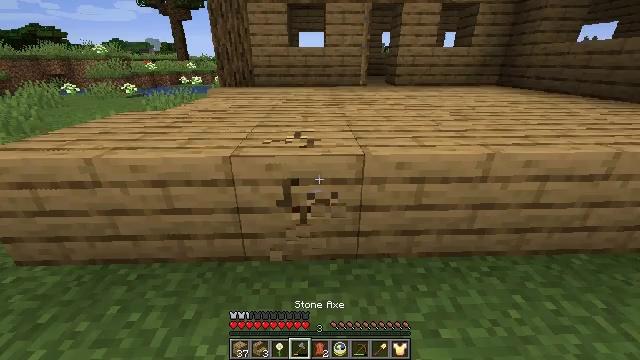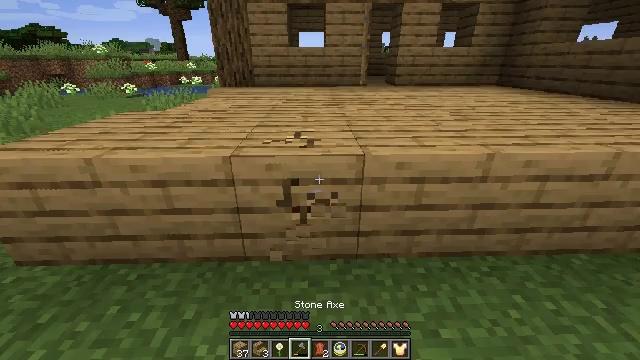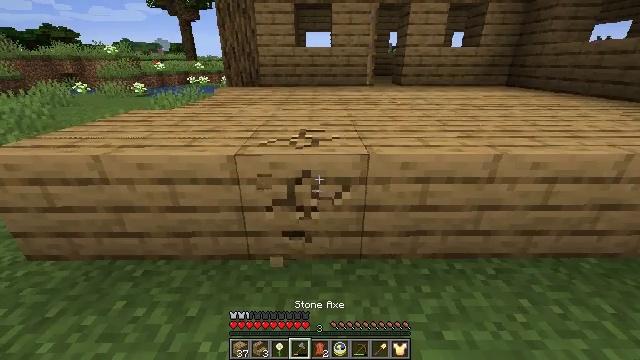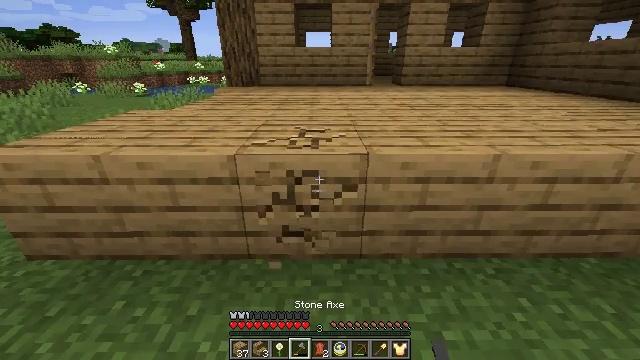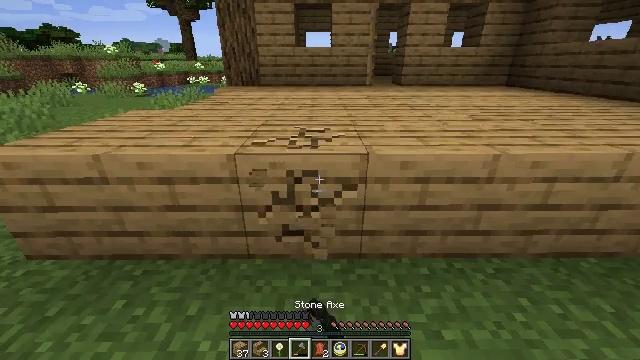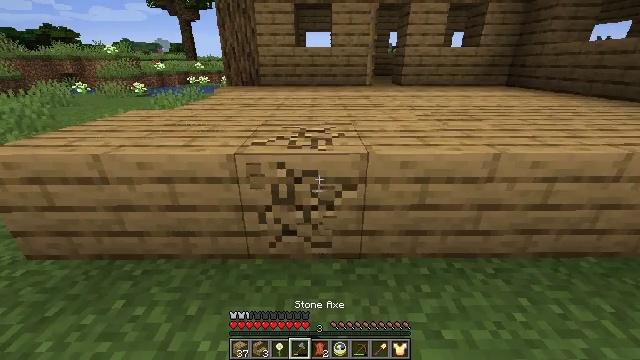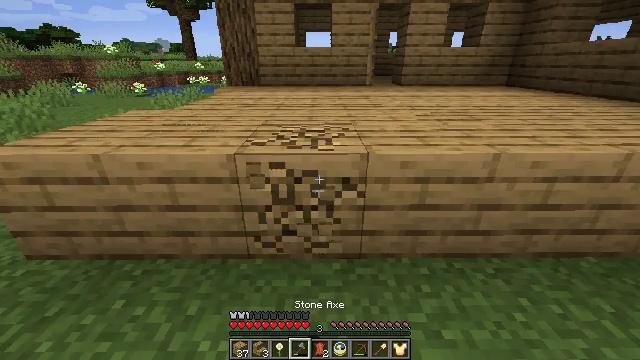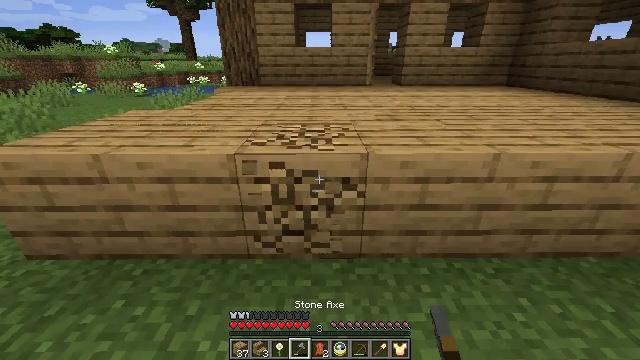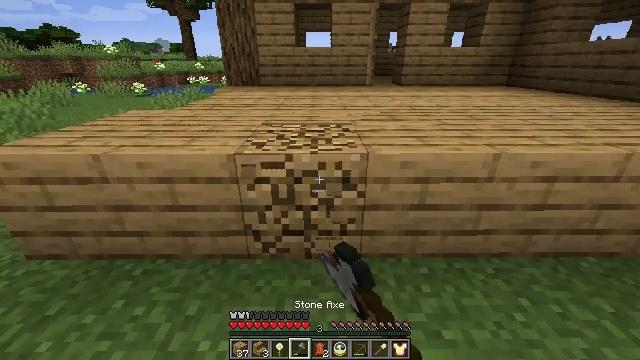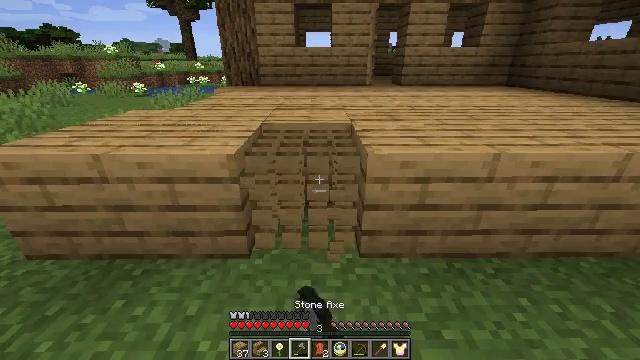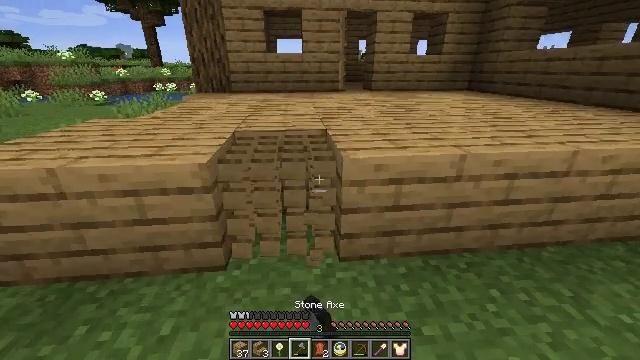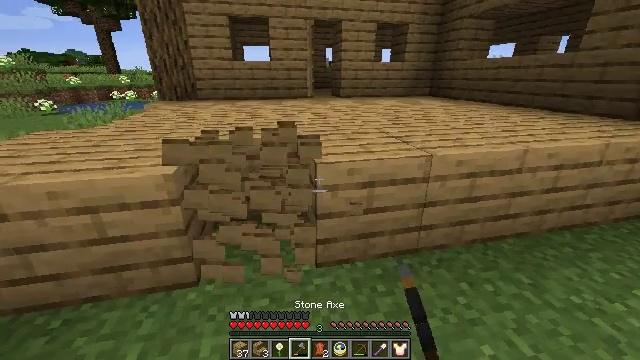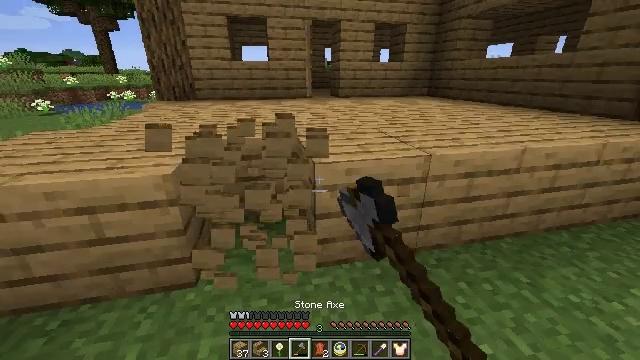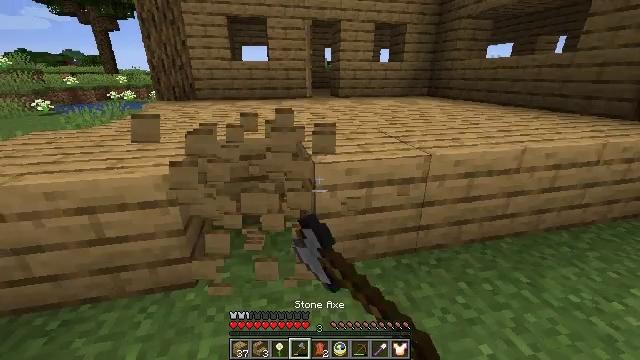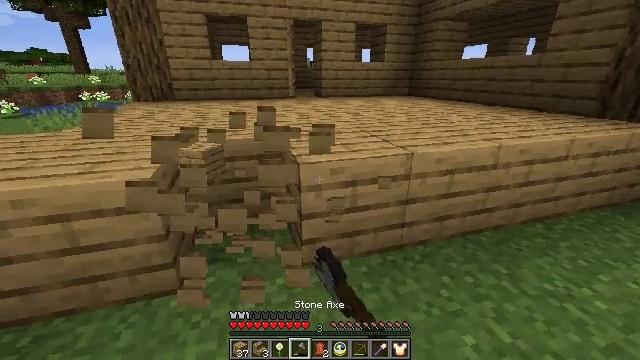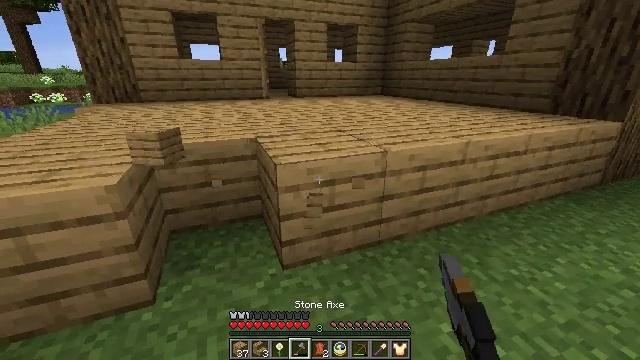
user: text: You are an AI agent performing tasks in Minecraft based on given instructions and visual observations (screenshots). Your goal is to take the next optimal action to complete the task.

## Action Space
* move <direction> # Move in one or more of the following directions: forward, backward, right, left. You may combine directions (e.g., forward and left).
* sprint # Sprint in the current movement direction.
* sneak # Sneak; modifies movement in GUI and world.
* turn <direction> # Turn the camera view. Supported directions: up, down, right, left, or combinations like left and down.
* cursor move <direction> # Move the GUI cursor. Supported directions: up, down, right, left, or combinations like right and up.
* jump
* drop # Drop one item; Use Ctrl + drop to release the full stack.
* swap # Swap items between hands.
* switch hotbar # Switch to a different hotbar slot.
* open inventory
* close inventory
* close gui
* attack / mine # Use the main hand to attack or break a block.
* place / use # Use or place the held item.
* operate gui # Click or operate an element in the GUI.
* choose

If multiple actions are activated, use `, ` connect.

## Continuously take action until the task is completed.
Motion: motion action
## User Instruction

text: Attack the oak planks to recycle it.
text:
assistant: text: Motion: attack / mine
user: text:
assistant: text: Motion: turn left, attack / mine
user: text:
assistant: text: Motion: attack / mine
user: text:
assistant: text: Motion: attack / mine
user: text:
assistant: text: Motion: attack / mine
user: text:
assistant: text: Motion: attack / mine
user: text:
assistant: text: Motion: attack / mine
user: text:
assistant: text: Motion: attack / mine
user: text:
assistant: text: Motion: attack / mine
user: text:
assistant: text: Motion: turn right and up, attack / mine
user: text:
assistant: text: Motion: turn right and up, attack / mine
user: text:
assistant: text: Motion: attack / mine
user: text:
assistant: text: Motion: attack / mine
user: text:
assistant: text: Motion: turn right, attack / mine
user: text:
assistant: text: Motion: turn right, attack / mine
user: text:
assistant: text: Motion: attack / mine
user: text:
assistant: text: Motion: attack / mine
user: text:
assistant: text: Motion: attack / mine
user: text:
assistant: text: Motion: attack / mine
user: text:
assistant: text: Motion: attack / mine
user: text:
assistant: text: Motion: attack / mine
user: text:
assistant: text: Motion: attack / mine
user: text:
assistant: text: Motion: attack / mine
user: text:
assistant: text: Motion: attack / mine
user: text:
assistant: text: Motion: move forward, attack / mine
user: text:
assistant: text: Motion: move forward, attack / mine
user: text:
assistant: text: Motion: move forward, attack / mine
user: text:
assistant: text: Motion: attack / mine
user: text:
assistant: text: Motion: turn left, attack / mine
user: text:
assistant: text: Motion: attack / mine